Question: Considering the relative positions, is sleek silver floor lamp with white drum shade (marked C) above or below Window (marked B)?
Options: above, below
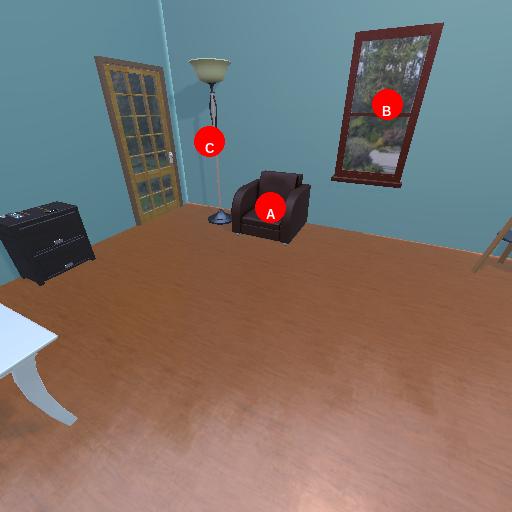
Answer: above